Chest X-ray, PA view. Patient: 11 years old, sex F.
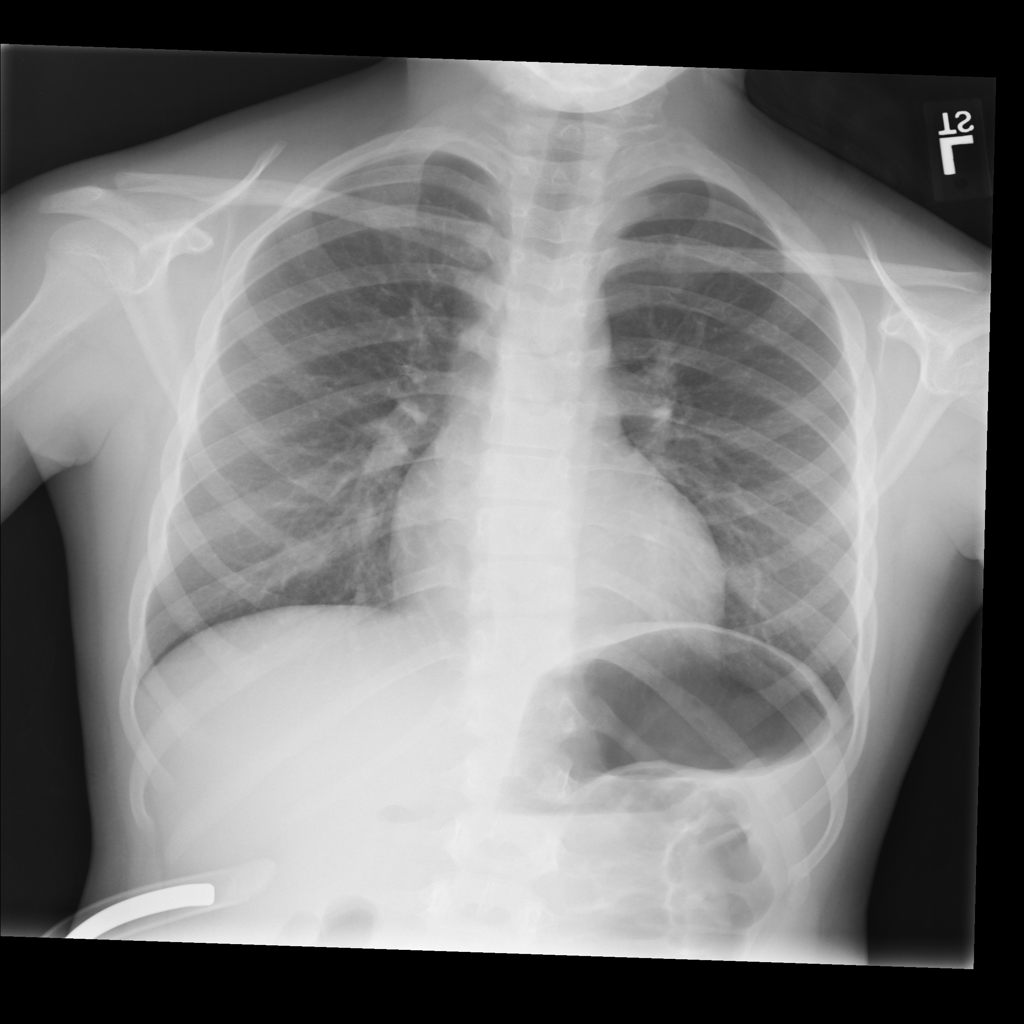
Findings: No Finding